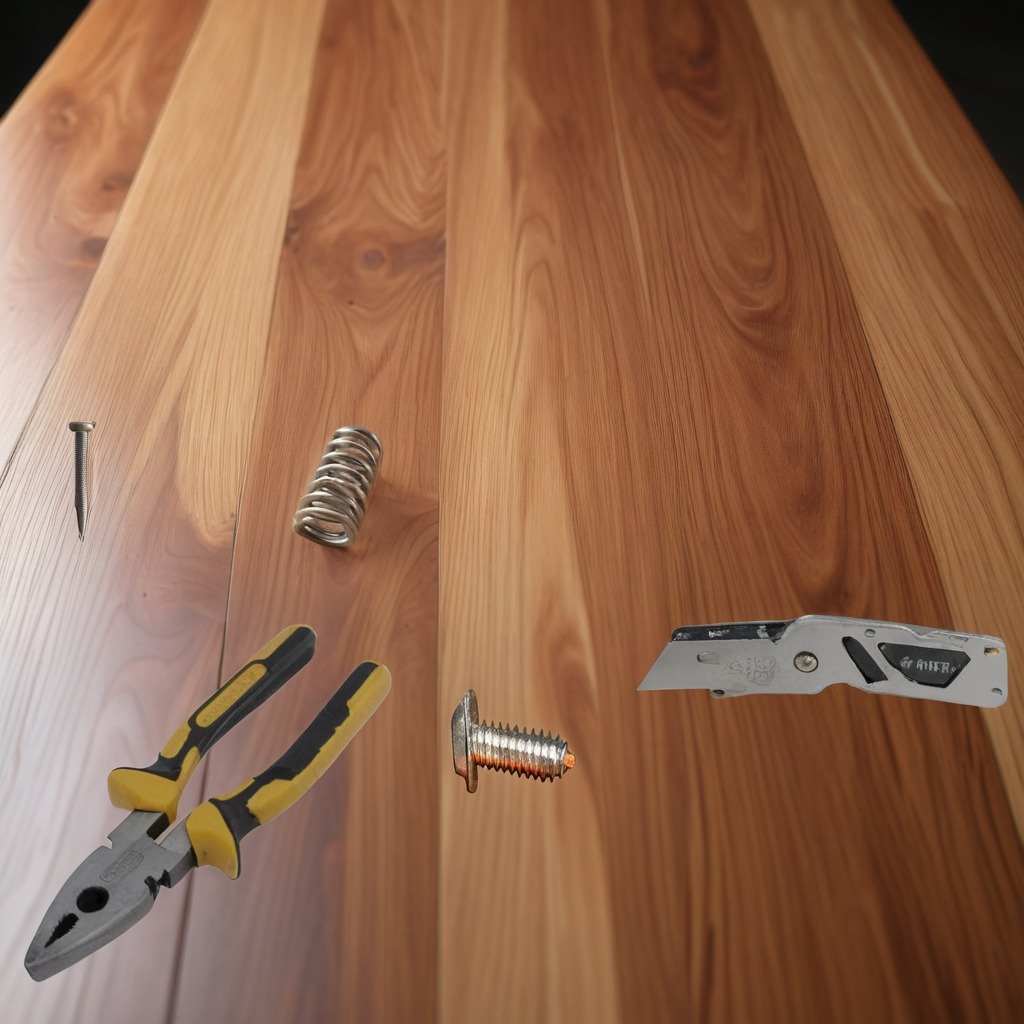
A utility knife, a metal machine screw, an iron nail, pliers, and a coiled metal spring are lying on the wooden table.